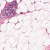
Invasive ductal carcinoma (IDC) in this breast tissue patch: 0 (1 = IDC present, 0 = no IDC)